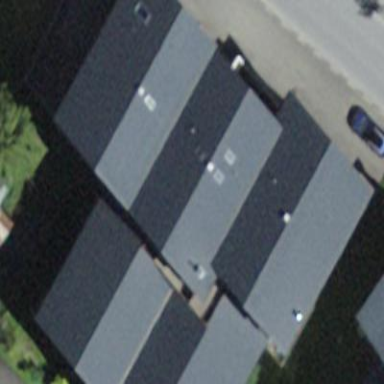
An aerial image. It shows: Guest house building.